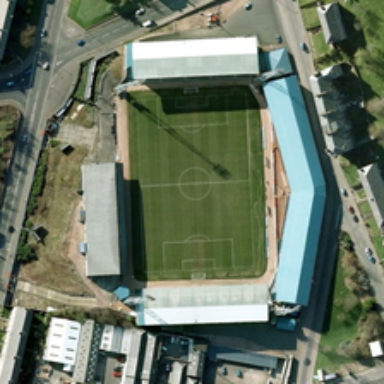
Several buildings are around a football field .